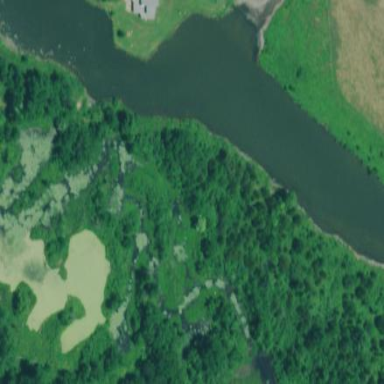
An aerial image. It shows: Peaceful pond surrounded by nature.